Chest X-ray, PA view. Patient: 18 years old, sex F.
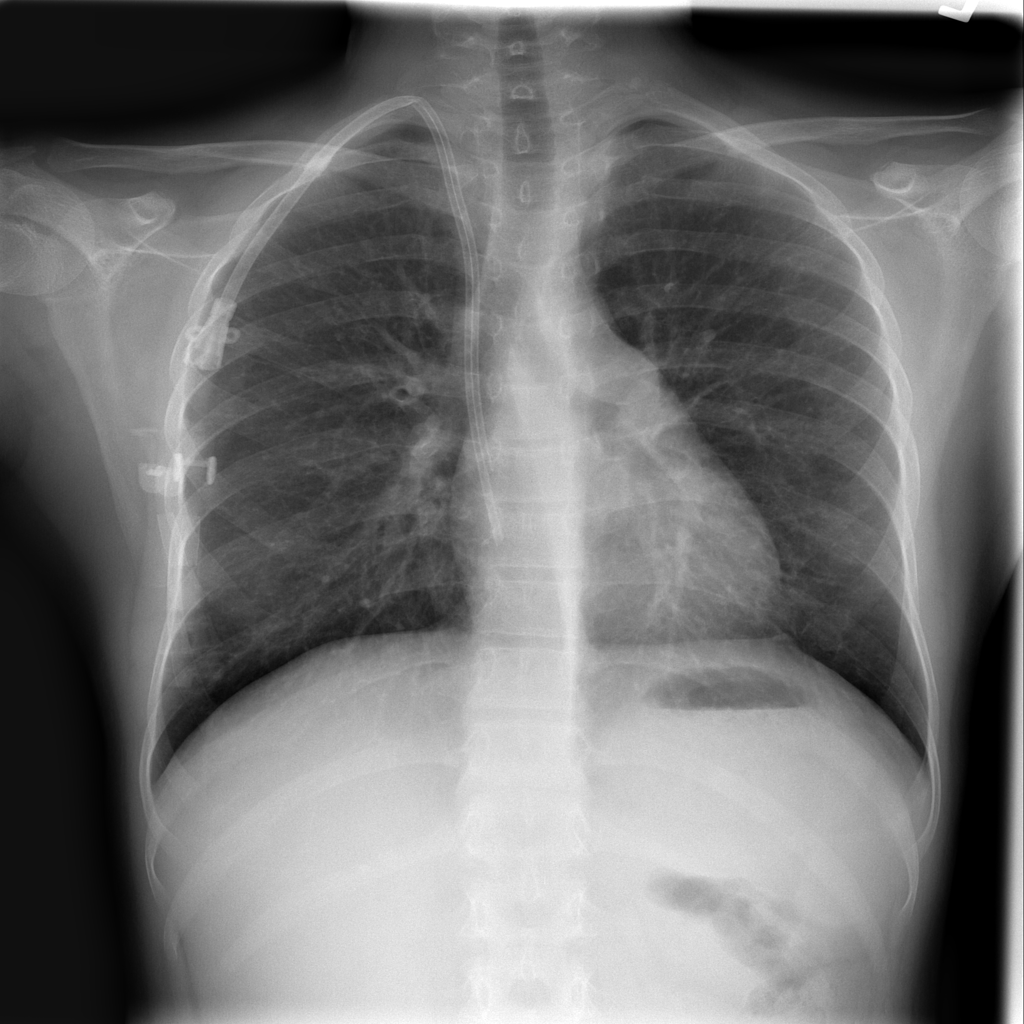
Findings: No Finding